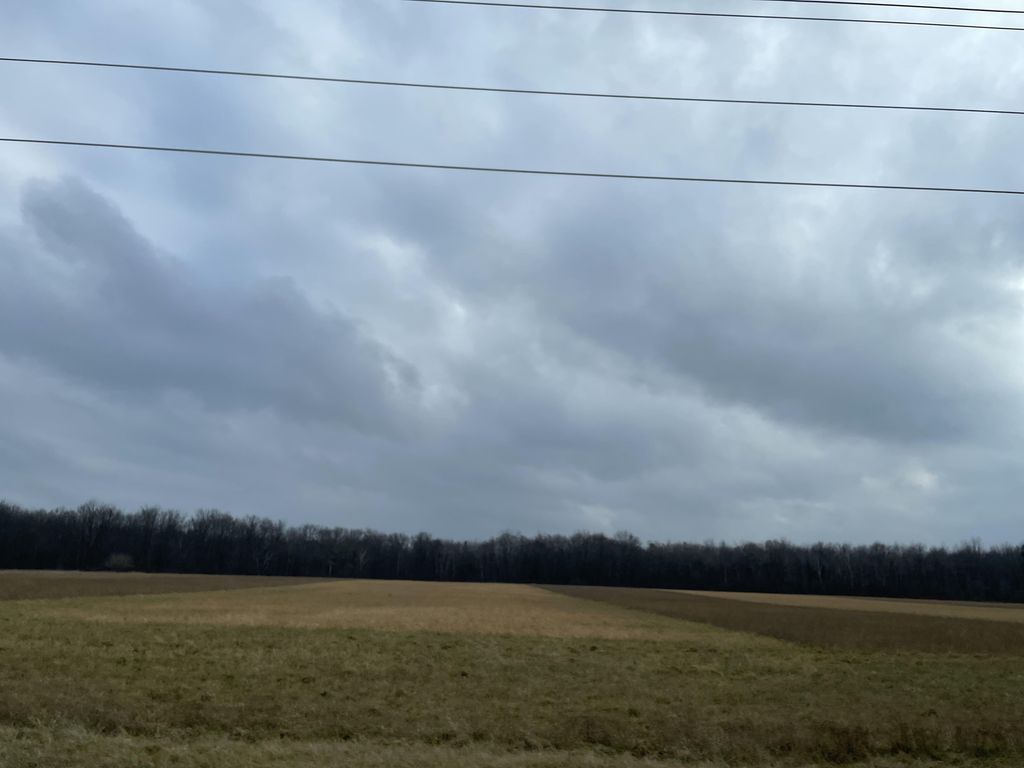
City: kitchener-waterloo